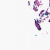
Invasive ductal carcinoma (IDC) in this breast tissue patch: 0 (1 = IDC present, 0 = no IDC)